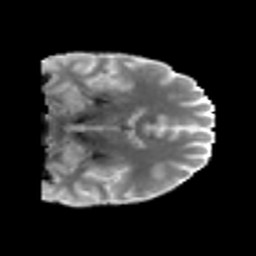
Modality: MD
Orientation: coronal
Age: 29
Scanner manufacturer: philips
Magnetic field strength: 3 T
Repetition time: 8.6 s
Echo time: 0.127 s